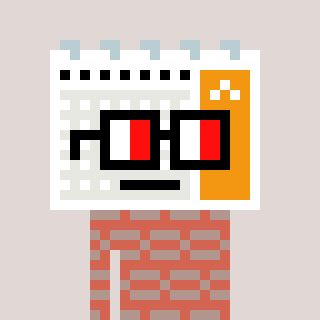
a pixel art character with square glasses with black frames and red eyes, a calendar-shaped head and a peachy-colored body on a warm background